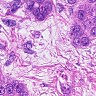
Metastatic tissue present: yes